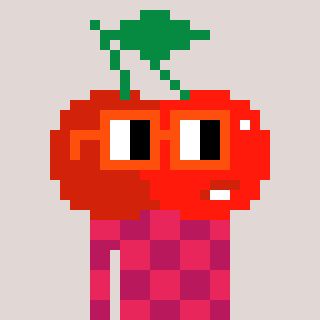
a pixel art character with square orange glasses, a cherry-shaped head and a darkpink-colored body on a warm background